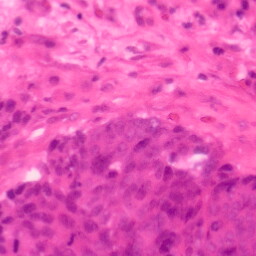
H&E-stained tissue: Colon